Question: What does it mean when all BlockingSPIDs are 0?
I'm trying to troubleshoot deadlocks with this <URL> but not getting any results.
Thank you.
The errors I'm getting look like this:

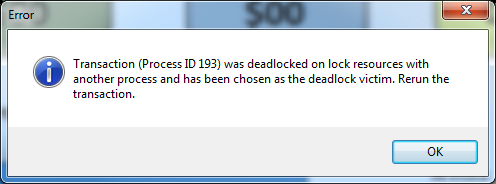
Answer: Nothing is currently being blocked.
You need to capture the deadlock graph or trace flag output to troubleshoot deadlocks. Not look at 'sys.sysprocesses'.
See <URL>